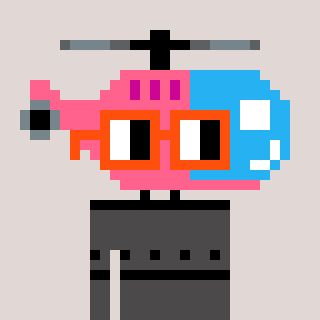
a pixel art character with square orange glasses, a helicopter-shaped head and a grayscale-colored body on a warm background